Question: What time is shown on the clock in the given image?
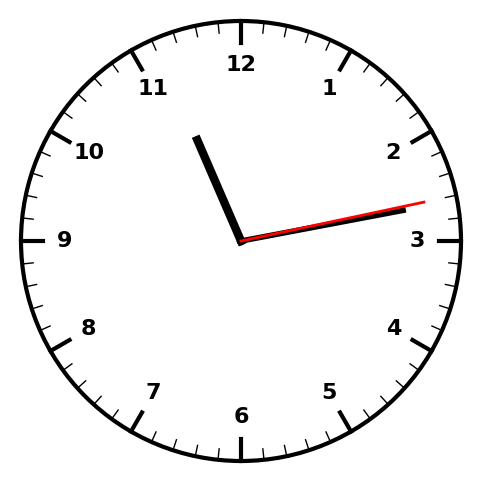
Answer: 11:13:13